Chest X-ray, PA view. Patient: 68 years old, sex F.
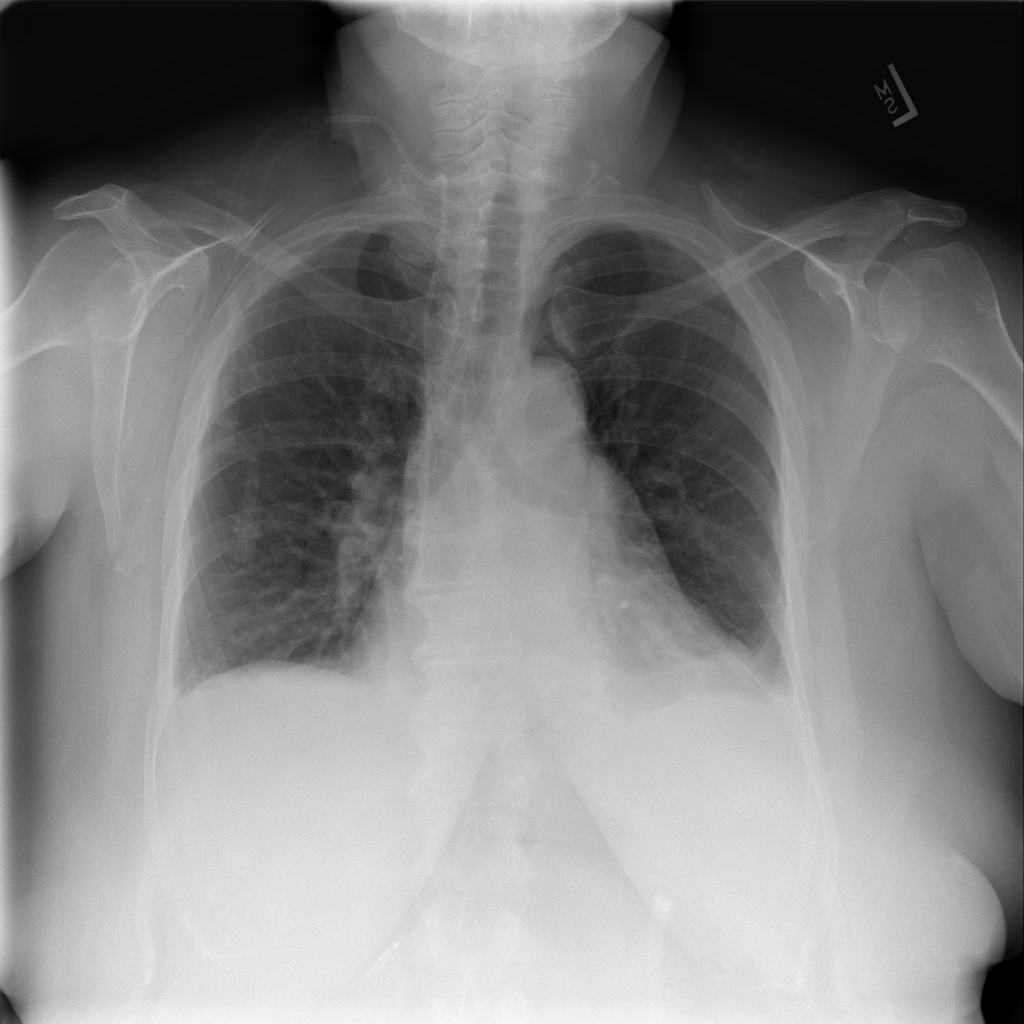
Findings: Edema, Effusion